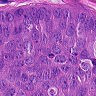
Metastatic tissue present: yes